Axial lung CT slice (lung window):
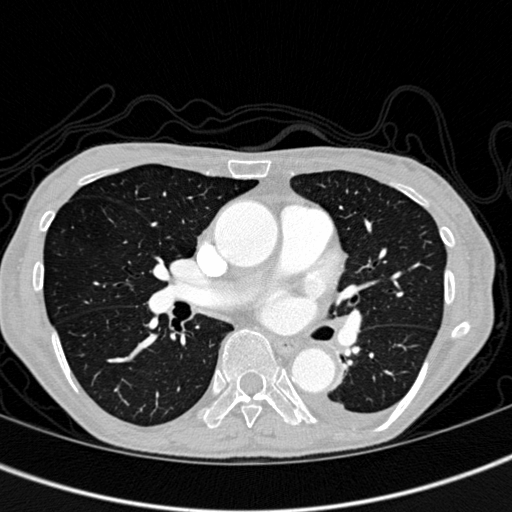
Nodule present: no